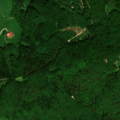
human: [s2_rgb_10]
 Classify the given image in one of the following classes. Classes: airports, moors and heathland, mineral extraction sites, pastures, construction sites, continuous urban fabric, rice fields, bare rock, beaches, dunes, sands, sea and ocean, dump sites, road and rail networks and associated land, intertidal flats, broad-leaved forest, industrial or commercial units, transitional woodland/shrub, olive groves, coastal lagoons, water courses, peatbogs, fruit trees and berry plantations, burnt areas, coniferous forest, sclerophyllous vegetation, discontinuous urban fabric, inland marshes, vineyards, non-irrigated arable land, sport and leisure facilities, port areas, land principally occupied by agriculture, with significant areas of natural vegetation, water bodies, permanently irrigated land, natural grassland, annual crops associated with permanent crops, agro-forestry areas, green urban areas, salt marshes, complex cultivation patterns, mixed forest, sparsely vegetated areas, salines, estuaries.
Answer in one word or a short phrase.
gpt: complex cultivation patterns, broad-leaved forest, mixed forest